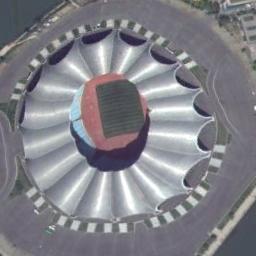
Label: stadium